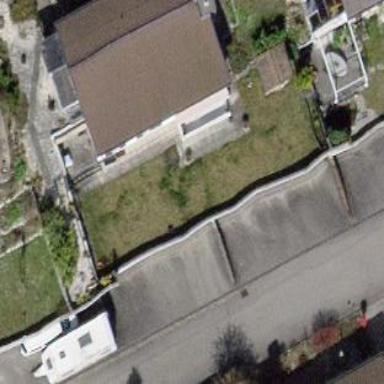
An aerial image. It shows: Group of garages.